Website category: jobs
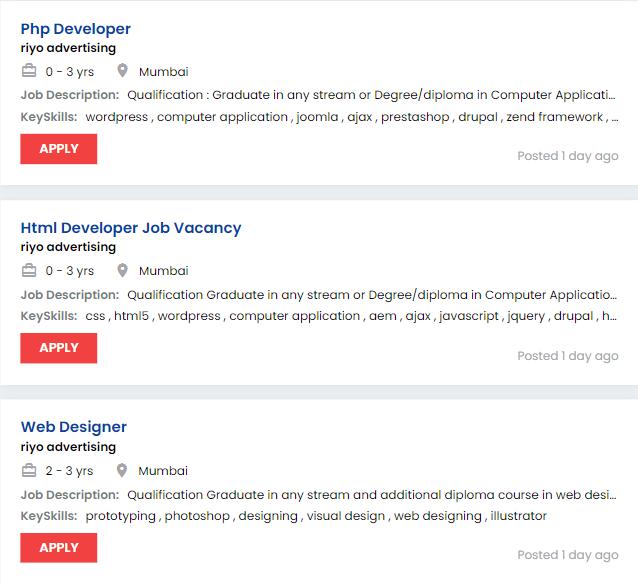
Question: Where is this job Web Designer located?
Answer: Mumbai

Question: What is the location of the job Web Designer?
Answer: Mumbai

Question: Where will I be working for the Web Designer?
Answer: Mumbai

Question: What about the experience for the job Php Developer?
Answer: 0 - 3 yrs

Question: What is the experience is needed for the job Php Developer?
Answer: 0 - 3 yrs

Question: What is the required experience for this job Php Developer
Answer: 0 - 3 yrs

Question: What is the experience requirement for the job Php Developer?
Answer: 0 - 3 yrs

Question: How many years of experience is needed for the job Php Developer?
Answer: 0 - 3 yrs

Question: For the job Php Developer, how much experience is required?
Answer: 0 - 3 yrs

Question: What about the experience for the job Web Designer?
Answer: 2 - 3 yrs

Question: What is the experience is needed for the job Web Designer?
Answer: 2 - 3 yrs

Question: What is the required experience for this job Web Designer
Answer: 2 - 3 yrs

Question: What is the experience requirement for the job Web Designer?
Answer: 2 - 3 yrs

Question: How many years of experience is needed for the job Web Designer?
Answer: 2 - 3 yrs

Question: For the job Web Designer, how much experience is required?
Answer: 2 - 3 yrs

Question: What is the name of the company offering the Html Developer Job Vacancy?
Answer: riyo advertising

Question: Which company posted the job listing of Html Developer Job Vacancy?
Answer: riyo advertising

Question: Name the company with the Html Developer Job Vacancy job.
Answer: riyo advertising

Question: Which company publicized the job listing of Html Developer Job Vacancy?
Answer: riyo advertising

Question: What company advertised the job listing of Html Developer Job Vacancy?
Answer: riyo advertising

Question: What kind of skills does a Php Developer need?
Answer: wordpress , computer application , joomla , ajax , prestashop , drupal , zend framework , oops , opencart , json , mysql , web designing , mvc , magento

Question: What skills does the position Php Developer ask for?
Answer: wordpress , computer application , joomla , ajax , prestashop , drupal , zend framework , oops , opencart , json , mysql , web designing , mvc , magento

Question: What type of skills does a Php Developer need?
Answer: wordpress , computer application , joomla , ajax , prestashop , drupal , zend framework , oops , opencart , json , mysql , web designing , mvc , magento

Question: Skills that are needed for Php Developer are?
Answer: wordpress , computer application , joomla , ajax , prestashop , drupal , zend framework , oops , opencart , json , mysql , web designing , mvc , magento

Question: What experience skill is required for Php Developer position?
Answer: wordpress , computer application , joomla , ajax , prestashop , drupal , zend framework , oops , opencart , json , mysql , web designing , mvc , magento

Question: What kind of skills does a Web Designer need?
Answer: prototyping , photoshop , designing , visual design , web designing , illustrator

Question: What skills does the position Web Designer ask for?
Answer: prototyping , photoshop , designing , visual design , web designing , illustrator

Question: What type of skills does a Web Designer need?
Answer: prototyping , photoshop , designing , visual design , web designing , illustrator

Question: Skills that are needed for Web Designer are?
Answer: prototyping , photoshop , designing , visual design , web designing , illustrator

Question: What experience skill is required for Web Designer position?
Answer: prototyping , photoshop , designing , visual design , web designing , illustrator

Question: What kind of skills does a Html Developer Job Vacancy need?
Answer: css , html5 , wordpress , computer application , aem , ajax , javascript , jquery , drupal , html , web designing , technical skills

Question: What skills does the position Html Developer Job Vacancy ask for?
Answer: css , html5 , wordpress , computer application , aem , ajax , javascript , jquery , drupal , html , web designing , technical skills

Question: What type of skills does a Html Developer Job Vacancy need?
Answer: css , html5 , wordpress , computer application , aem , ajax , javascript , jquery , drupal , html , web designing , technical skills

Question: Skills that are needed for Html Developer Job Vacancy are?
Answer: css , html5 , wordpress , computer application , aem , ajax , javascript , jquery , drupal , html , web designing , technical skills

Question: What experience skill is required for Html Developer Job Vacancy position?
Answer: css , html5 , wordpress , computer application , aem , ajax , javascript , jquery , drupal , html , web designing , technical skills